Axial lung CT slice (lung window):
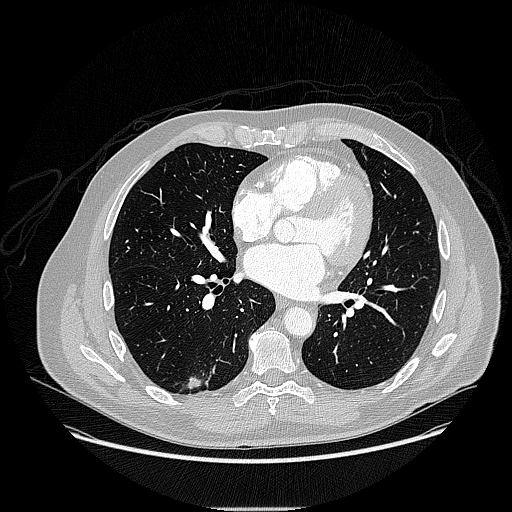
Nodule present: yes
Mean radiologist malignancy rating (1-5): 3.75